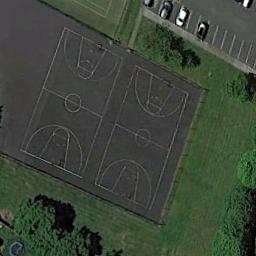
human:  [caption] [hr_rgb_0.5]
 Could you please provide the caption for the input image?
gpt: There are two basketball courts in the middle of grass next to a parking lot .

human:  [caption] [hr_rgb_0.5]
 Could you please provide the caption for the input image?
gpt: The basketball courts on the lawn is next to the parking lot .

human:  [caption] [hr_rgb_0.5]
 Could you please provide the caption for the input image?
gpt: Several cars were parked above the basketball court .

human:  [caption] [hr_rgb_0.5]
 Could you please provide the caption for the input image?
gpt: Two basketball courts on the lawn and a parking lot beside .

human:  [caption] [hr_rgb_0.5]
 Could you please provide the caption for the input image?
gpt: Four cars in the parking lot next to two basketball courts .